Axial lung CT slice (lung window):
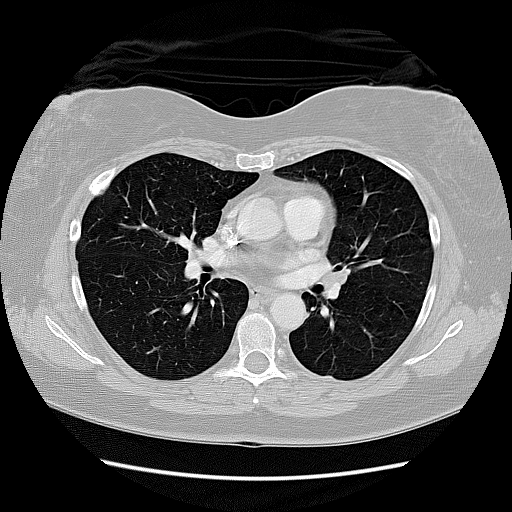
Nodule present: no